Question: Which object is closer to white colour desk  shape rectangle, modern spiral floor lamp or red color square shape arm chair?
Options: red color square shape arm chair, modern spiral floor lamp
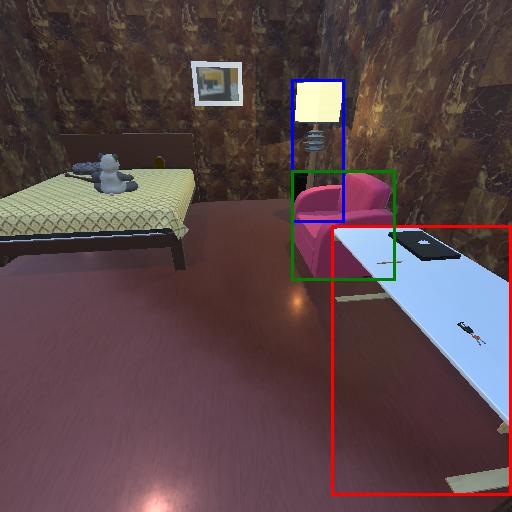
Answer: red color square shape arm chair